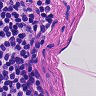
Metastatic tissue present: no